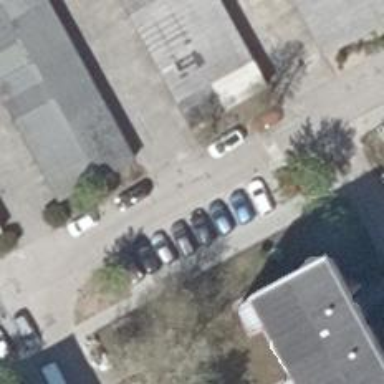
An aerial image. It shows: Parking aisle with concrete surface.